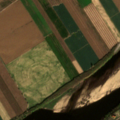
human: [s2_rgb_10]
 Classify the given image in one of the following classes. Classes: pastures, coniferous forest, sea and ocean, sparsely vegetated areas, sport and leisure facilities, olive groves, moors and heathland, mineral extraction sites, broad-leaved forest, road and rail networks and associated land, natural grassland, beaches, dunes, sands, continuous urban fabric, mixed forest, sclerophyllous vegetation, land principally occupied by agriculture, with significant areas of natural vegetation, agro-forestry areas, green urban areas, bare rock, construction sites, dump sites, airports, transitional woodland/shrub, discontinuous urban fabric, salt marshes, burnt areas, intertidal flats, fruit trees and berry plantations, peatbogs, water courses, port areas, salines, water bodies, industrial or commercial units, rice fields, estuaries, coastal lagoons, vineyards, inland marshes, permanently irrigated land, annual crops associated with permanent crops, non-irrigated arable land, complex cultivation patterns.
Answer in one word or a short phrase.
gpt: discontinuous urban fabric, permanently irrigated land, beaches, dunes, sands, water courses